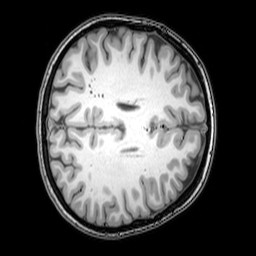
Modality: T1w
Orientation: axial
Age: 24
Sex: female
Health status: healthy
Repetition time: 0.081 s
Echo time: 0.037 s